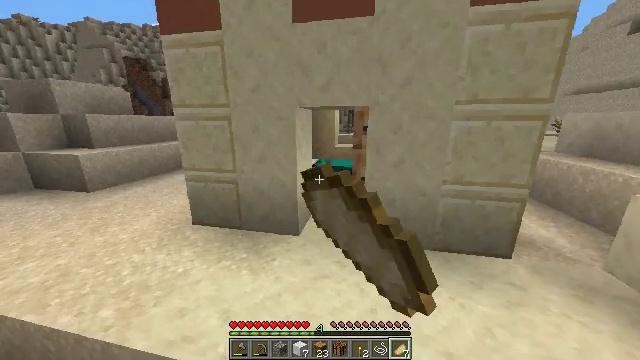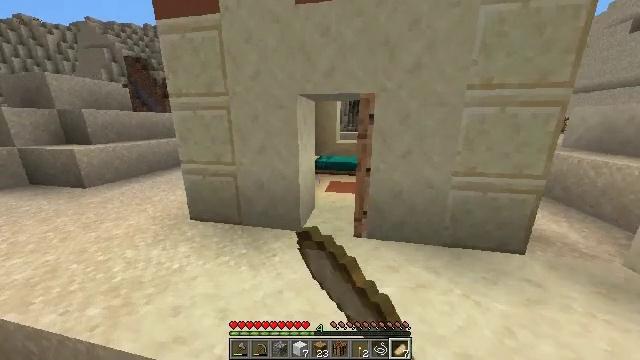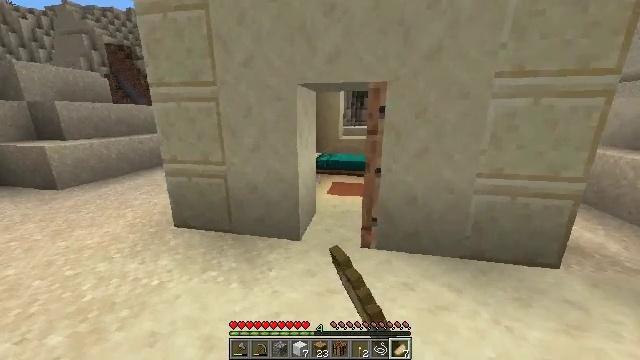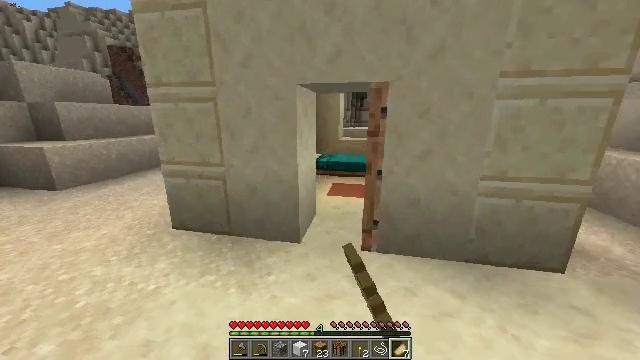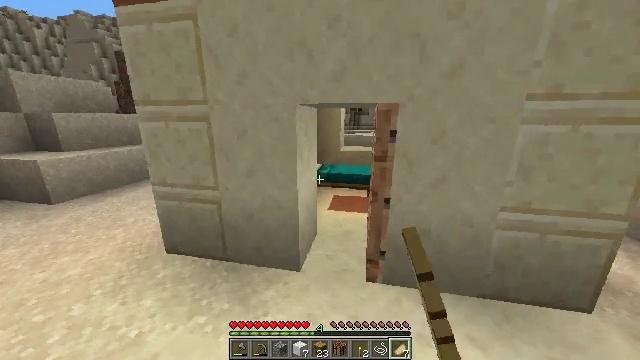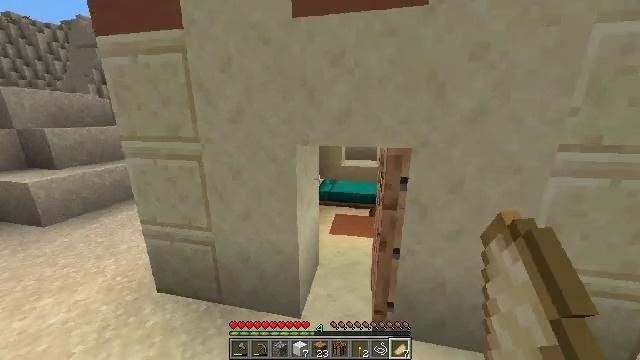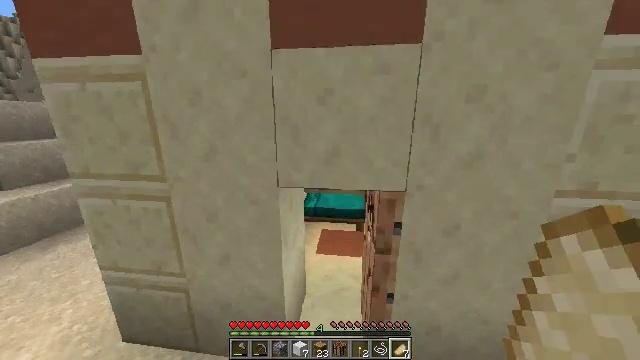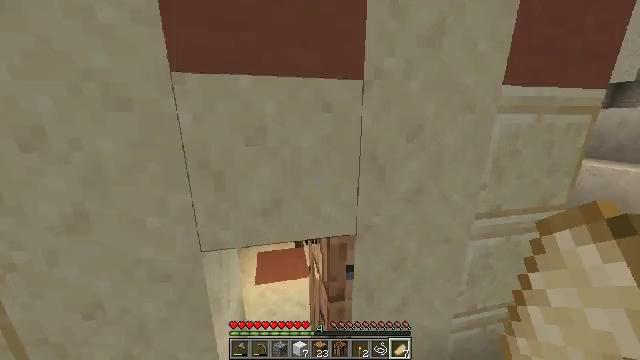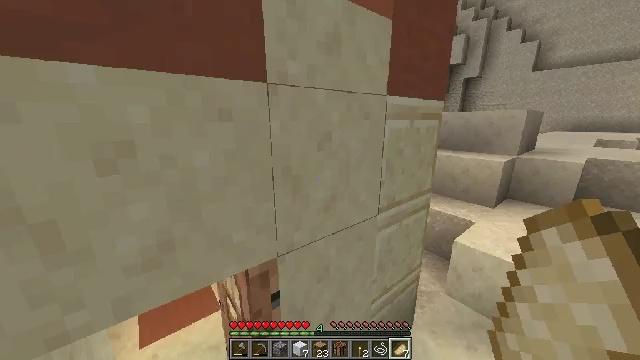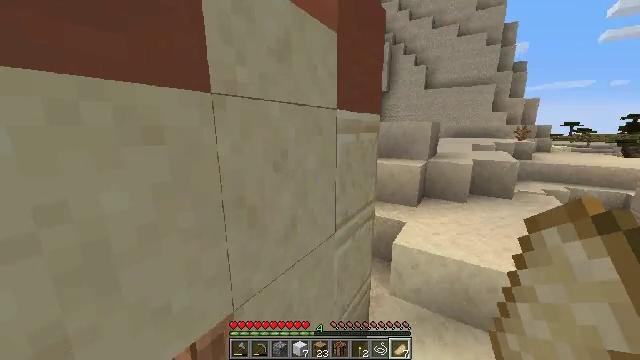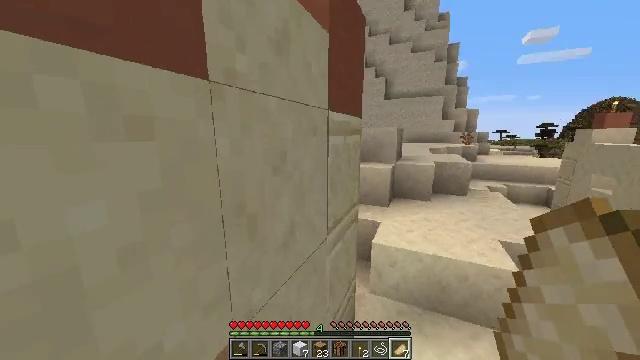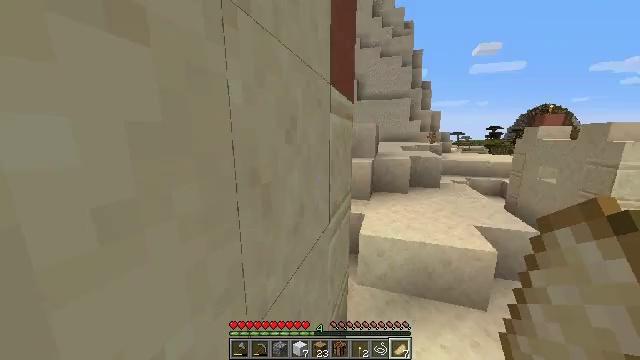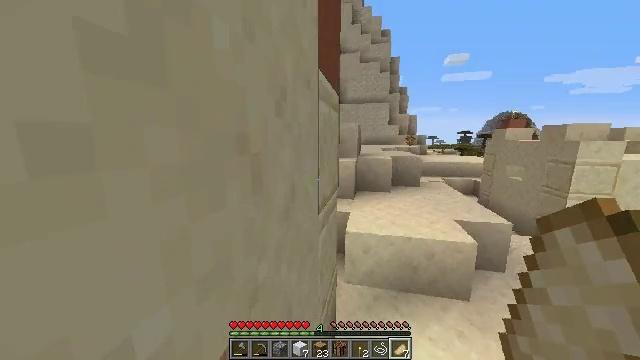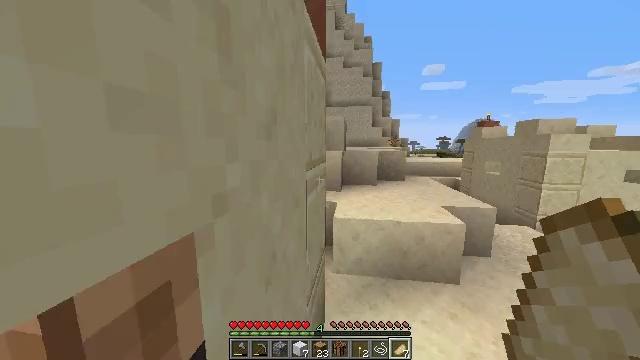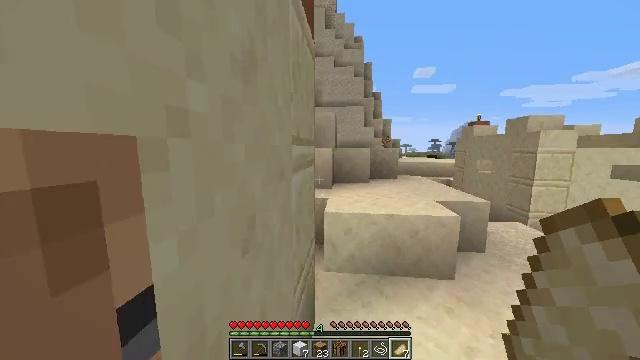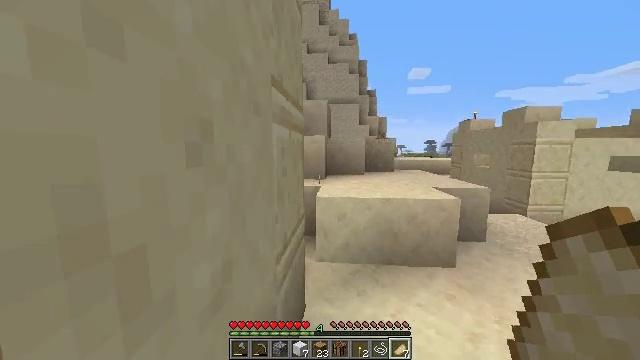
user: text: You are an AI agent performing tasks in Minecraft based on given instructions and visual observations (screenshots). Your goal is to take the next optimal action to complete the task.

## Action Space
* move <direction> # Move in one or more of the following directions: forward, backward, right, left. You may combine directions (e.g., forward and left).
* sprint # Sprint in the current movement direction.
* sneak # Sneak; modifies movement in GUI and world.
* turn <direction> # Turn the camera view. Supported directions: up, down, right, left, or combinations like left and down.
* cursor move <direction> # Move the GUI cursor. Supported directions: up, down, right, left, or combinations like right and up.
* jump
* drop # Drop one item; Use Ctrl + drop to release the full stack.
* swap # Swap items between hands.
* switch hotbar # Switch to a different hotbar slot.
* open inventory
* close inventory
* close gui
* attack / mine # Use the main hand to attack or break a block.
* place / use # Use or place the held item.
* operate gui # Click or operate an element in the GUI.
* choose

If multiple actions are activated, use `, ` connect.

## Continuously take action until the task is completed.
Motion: motion action
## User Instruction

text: Break terracotta to collect it.
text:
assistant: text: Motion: move forward, use / place, jump
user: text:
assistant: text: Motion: move forward, jump
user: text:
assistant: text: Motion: move forward, jump
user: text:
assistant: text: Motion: move forward, jump
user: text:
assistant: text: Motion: move forward, jump
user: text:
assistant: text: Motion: move forward, turn right, jump
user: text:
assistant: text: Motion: move forward, turn right, jump
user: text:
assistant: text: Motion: move forward and move right, turn right, jump
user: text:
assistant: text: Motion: move forward and move right, turn right and up, jump
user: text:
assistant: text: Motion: move forward and move right, turn right and up, jump
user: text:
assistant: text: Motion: move forward and move right, turn right, jump
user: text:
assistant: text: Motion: move forward and move right, turn right and up, jump
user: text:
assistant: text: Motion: move forward and move right, turn right and up, jump
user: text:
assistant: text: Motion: move forward and move right, turn right and up, jump
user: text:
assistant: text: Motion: move forward and move right, sprint, turn right, jump
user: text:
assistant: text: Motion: move forward and move right, sprint, jump
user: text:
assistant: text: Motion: move forward and move right, sprint, jump
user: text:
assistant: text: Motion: move forward and move right, jump
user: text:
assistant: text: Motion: move forward and move right, jump
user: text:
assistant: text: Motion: move forward and move right, jump
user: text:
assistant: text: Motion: move forward and move right, sprint, jump
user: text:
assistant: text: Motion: move forward and move right, sprint, turn right, jump
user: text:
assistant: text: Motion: move forward and move right, sprint, turn right and down, jump
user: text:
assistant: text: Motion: move forward and move right, sprint, turn right and down, jump
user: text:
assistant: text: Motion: move forward, sprint, jump
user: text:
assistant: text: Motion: move forward, sprint, turn right and down, jump
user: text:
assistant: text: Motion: move forward, sprint, jump
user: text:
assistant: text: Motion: move forward, sprint, jump
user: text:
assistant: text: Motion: move forward, sprint, jump
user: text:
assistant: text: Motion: move forward, sprint, jump